Question: I am using 'Storyboard' in my app and I want to pass data from one view to another view.
Instead of using segues I am using 'instantiateViewControllerWithIdentifier'. In this case I am instantiate from my first 'TableViewController' to a 'NavigationController' which has a second 'TableViewController' attached because I need the navigation in the second 'TableViewController'. Now I want to pass data from my first 'TableviewController', depending which row was clicked, to my second 'TableviewController'. In this case 'newTopViewController' would be my 'NavigationController' but my problem is now how to pass data from 'firstTableViewController' to the 'secondTableviewController'.
'''
- (void)tableView:(UITableView *)tableView didSelectRowAtIndexPath:(NSIndexPath *)indexPath
{
NSString *identifier = [NSString stringWithFormat:@"%@Top", [menuArray objectAtIndex:indexPath.row]];
UIViewController *newTopViewController = [self.storyboard instantiateViewControllerWithIdentifier:identifier];
}
'''

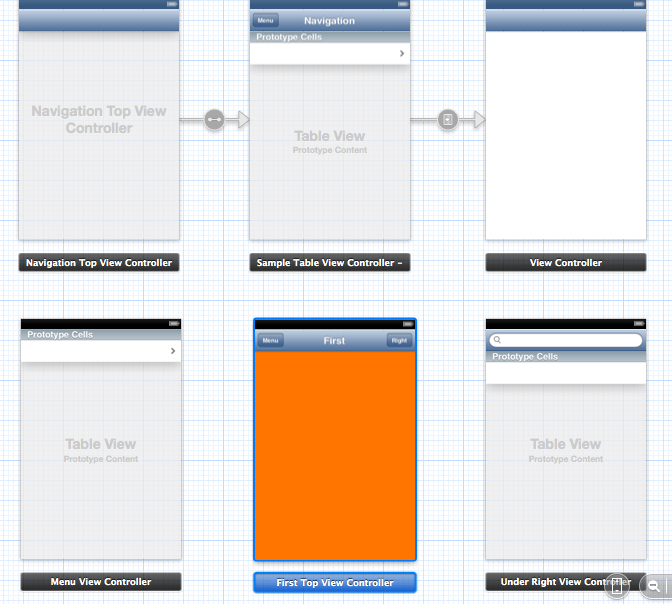
Answer: If you instantiate a navigationController, you can use the 'viewControllers' property to get the inner viewController of the navigation controller.
Something like this:
'''
UINavigationController *navigationController = [self.storyboard instantiateViewControllerWithIdentifier:identifier];
MBFancyViewController *viewController = navigationController.viewControllers[0];
// setup "inner" view controller
viewController.foo = bar;
[self presentViewController:navigationController animated:YES completion:nil];
'''